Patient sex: M
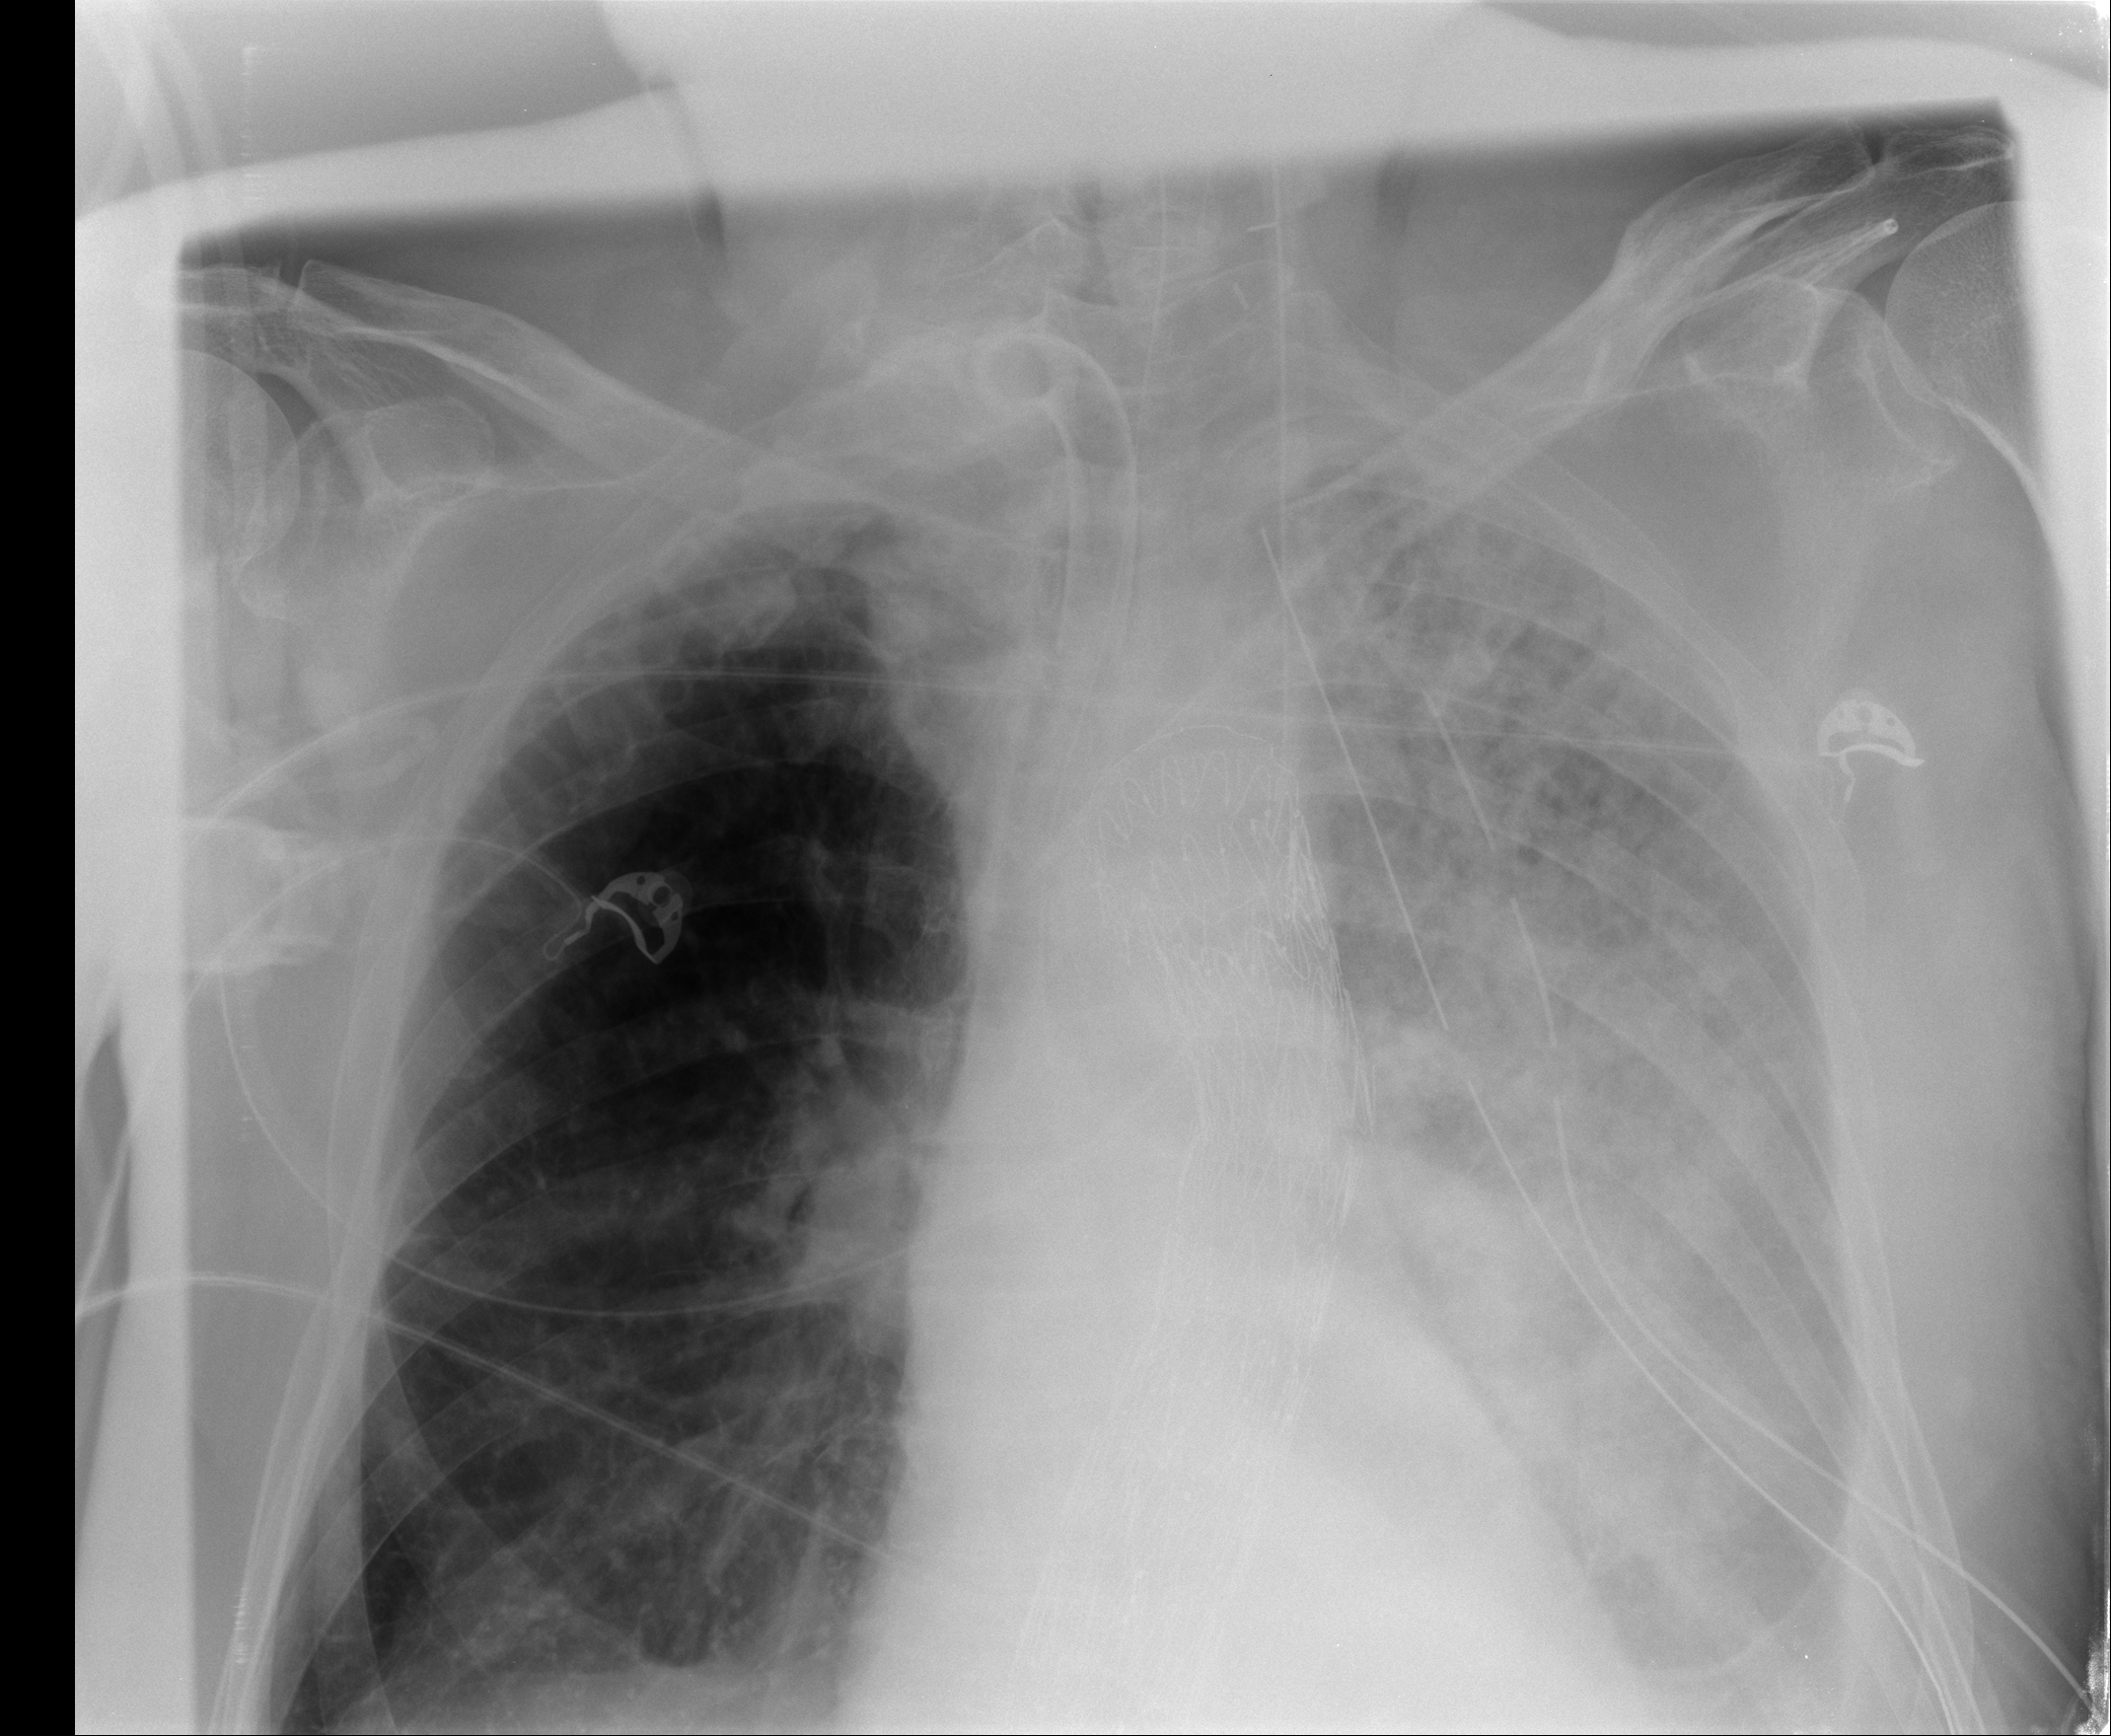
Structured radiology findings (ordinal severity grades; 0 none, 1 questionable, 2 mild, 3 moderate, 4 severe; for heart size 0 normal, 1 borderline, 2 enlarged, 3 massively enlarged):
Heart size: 2
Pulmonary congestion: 2
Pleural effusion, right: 0
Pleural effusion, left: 2
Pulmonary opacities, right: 0
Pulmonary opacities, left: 3
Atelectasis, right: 0
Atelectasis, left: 0